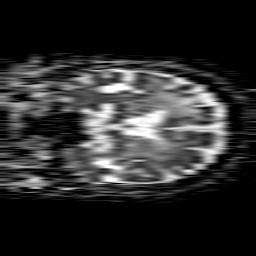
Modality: ADC
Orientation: coronal
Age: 80
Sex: female
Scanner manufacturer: philips
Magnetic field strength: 1.5 T
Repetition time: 4.6 s
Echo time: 0.08826 s